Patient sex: F
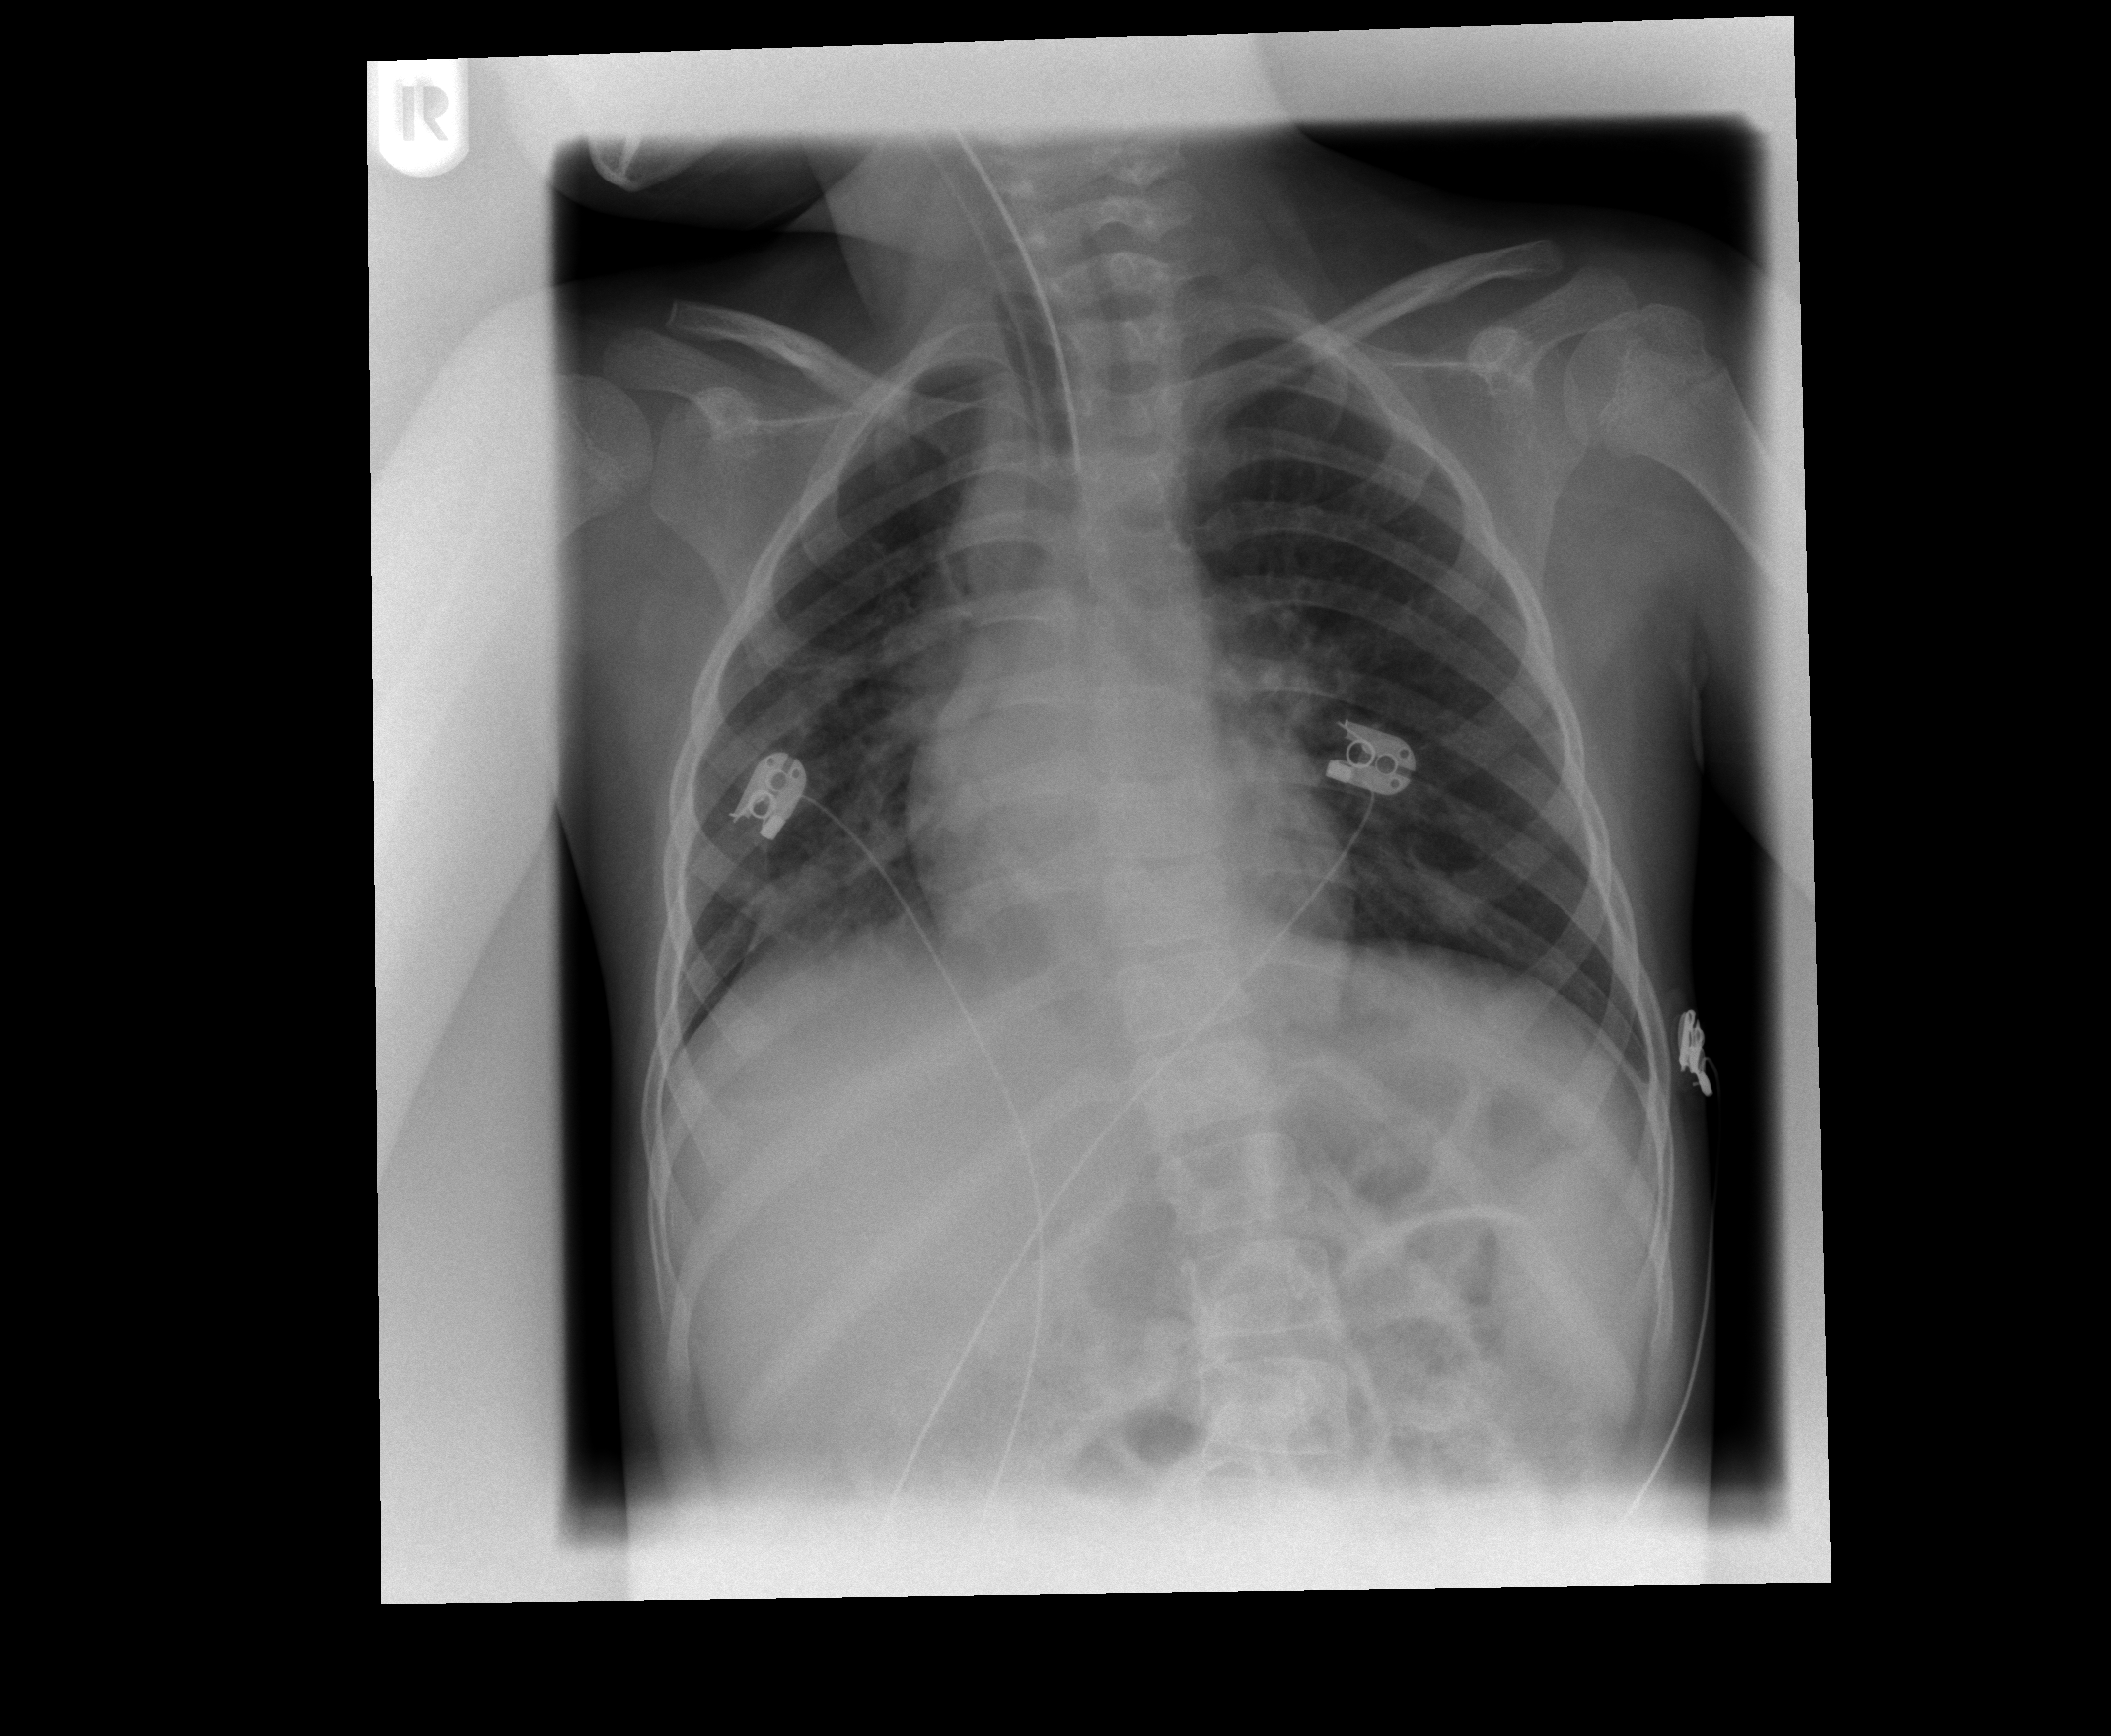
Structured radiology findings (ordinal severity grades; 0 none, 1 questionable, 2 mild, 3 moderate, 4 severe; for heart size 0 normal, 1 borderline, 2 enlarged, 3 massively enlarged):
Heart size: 0
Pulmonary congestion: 0
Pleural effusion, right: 0
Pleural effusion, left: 0
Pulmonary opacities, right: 3
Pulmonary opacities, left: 1
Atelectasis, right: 2
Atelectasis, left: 2